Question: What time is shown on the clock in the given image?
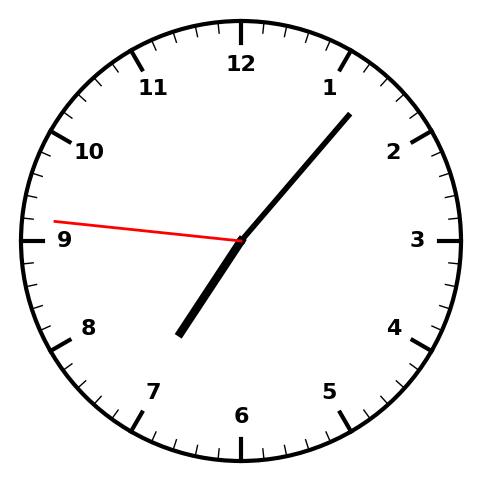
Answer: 07:06:46